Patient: sex F, age 61
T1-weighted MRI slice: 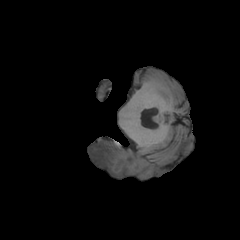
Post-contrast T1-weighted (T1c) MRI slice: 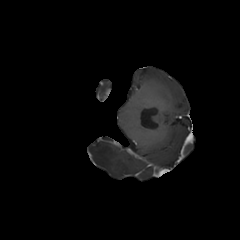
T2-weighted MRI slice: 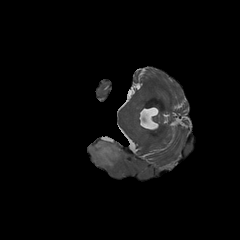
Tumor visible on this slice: yes
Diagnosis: Astrocytoma, IDH-wildtype
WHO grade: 2